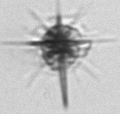
Label: Acantharia